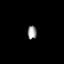
Tissue: lung
Cell type: Endothelial cells
Senescence score: 0.5521
Nuclear area (px): 123
Mean DAPI intensity: 150.138